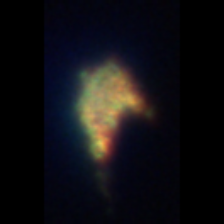
Taxon: Unknown_detritus
Group: Unknown